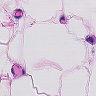
Metastatic tissue present: no